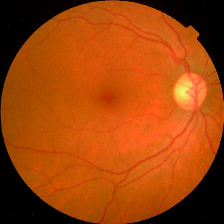
Diabetic retinopathy grade: No DR